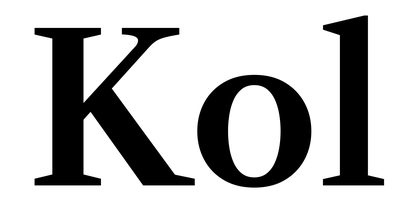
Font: LibreCaslonText_SemiBold